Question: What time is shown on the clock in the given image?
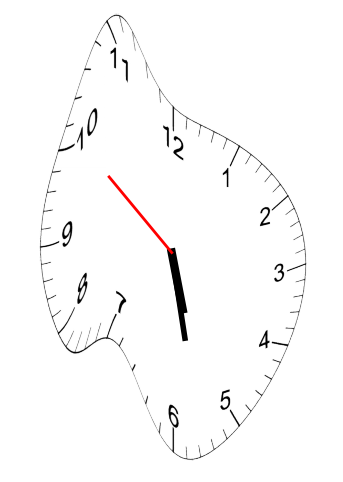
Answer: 05:27:51